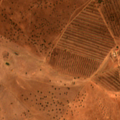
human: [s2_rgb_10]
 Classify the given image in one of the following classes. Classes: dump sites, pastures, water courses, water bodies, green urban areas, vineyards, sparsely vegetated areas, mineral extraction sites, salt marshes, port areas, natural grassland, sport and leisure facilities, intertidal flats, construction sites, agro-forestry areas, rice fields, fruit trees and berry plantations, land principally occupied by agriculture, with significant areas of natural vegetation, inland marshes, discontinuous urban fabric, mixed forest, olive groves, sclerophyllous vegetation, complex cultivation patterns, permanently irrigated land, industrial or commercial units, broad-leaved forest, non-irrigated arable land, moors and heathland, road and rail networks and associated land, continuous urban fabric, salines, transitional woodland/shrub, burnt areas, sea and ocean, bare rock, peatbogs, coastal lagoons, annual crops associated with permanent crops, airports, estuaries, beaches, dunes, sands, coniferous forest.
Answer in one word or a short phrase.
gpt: pastures, agro-forestry areas, transitional woodland/shrub